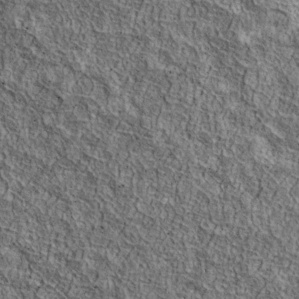
Label: non_frost